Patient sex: F
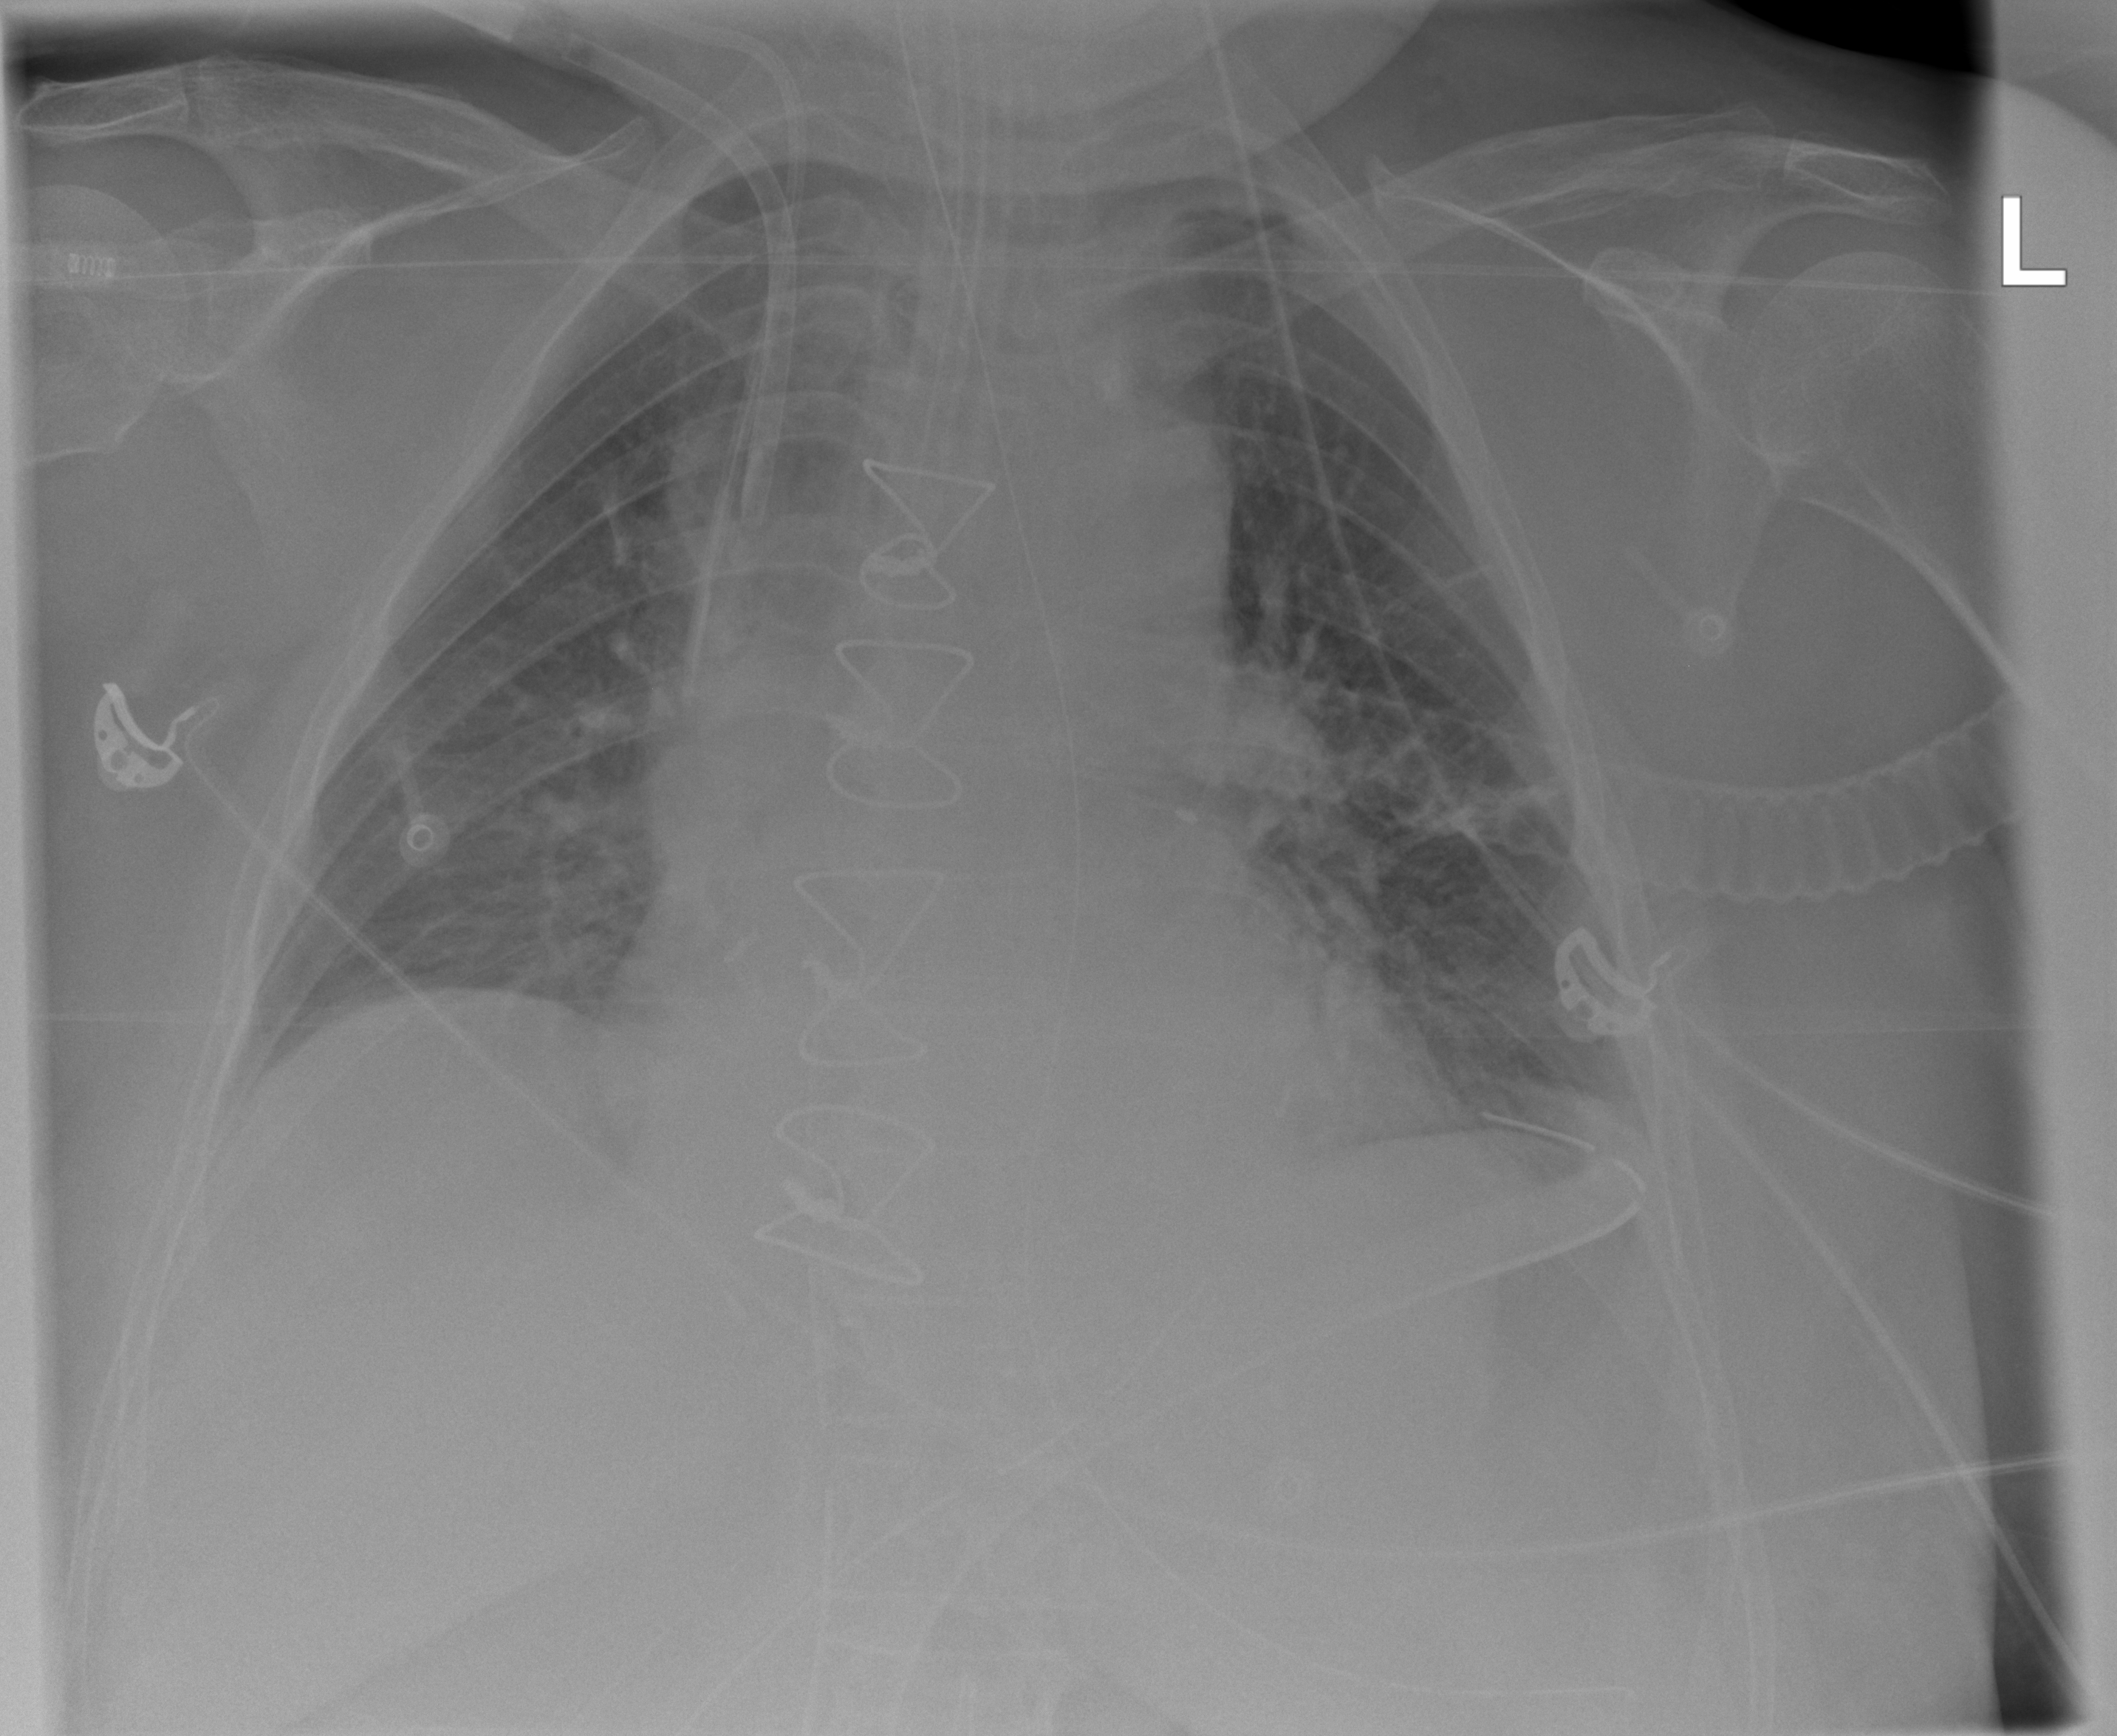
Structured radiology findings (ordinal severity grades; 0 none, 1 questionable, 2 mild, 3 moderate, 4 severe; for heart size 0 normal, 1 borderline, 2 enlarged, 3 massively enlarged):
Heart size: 1
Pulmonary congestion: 0
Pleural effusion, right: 1
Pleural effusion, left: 2
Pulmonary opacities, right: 0
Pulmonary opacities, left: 0
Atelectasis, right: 2
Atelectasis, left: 2